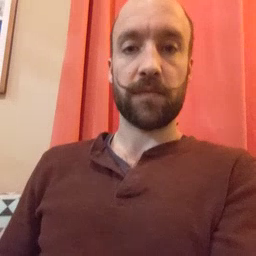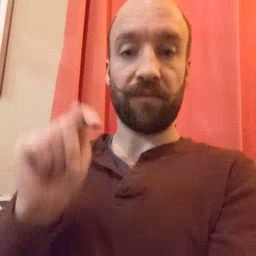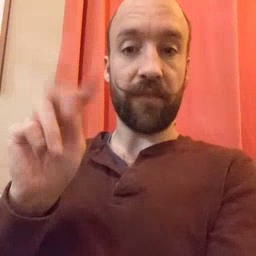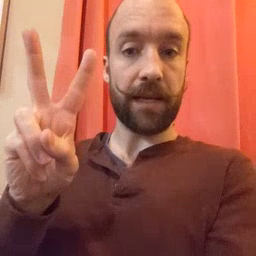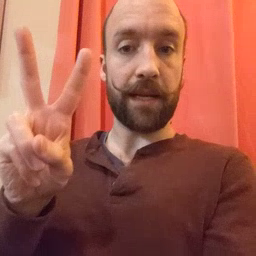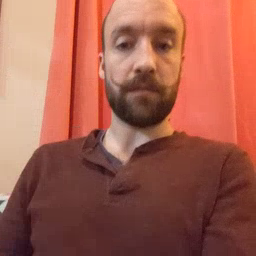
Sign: TV